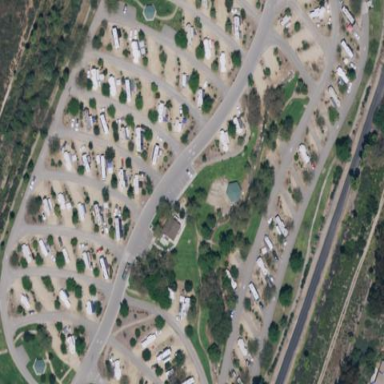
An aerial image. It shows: Caravan site for tourism.